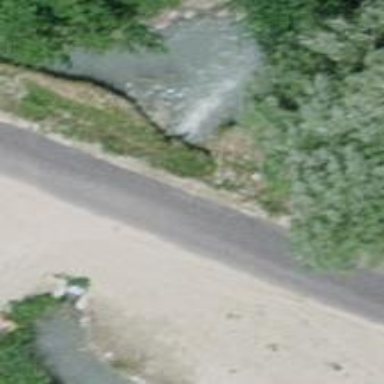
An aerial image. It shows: Culvert tunnel under ditch.